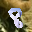
Label: 8